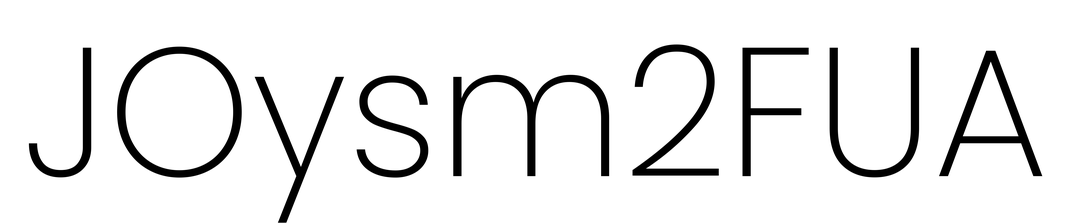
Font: Poppins-ExtraLight